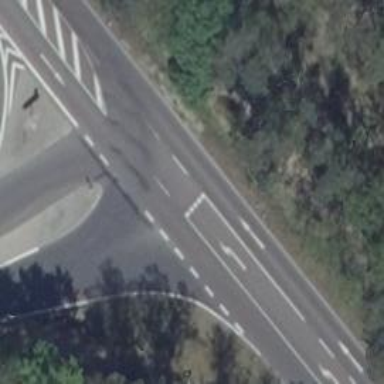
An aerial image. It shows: Asphalt road classified as primary highway.